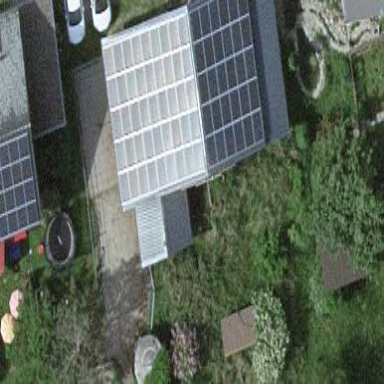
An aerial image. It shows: Shed building.